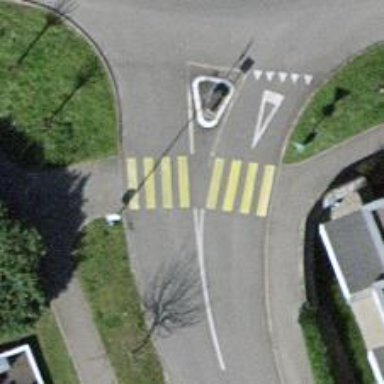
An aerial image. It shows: Uncontrolled zebra crossing on the road.